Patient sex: M
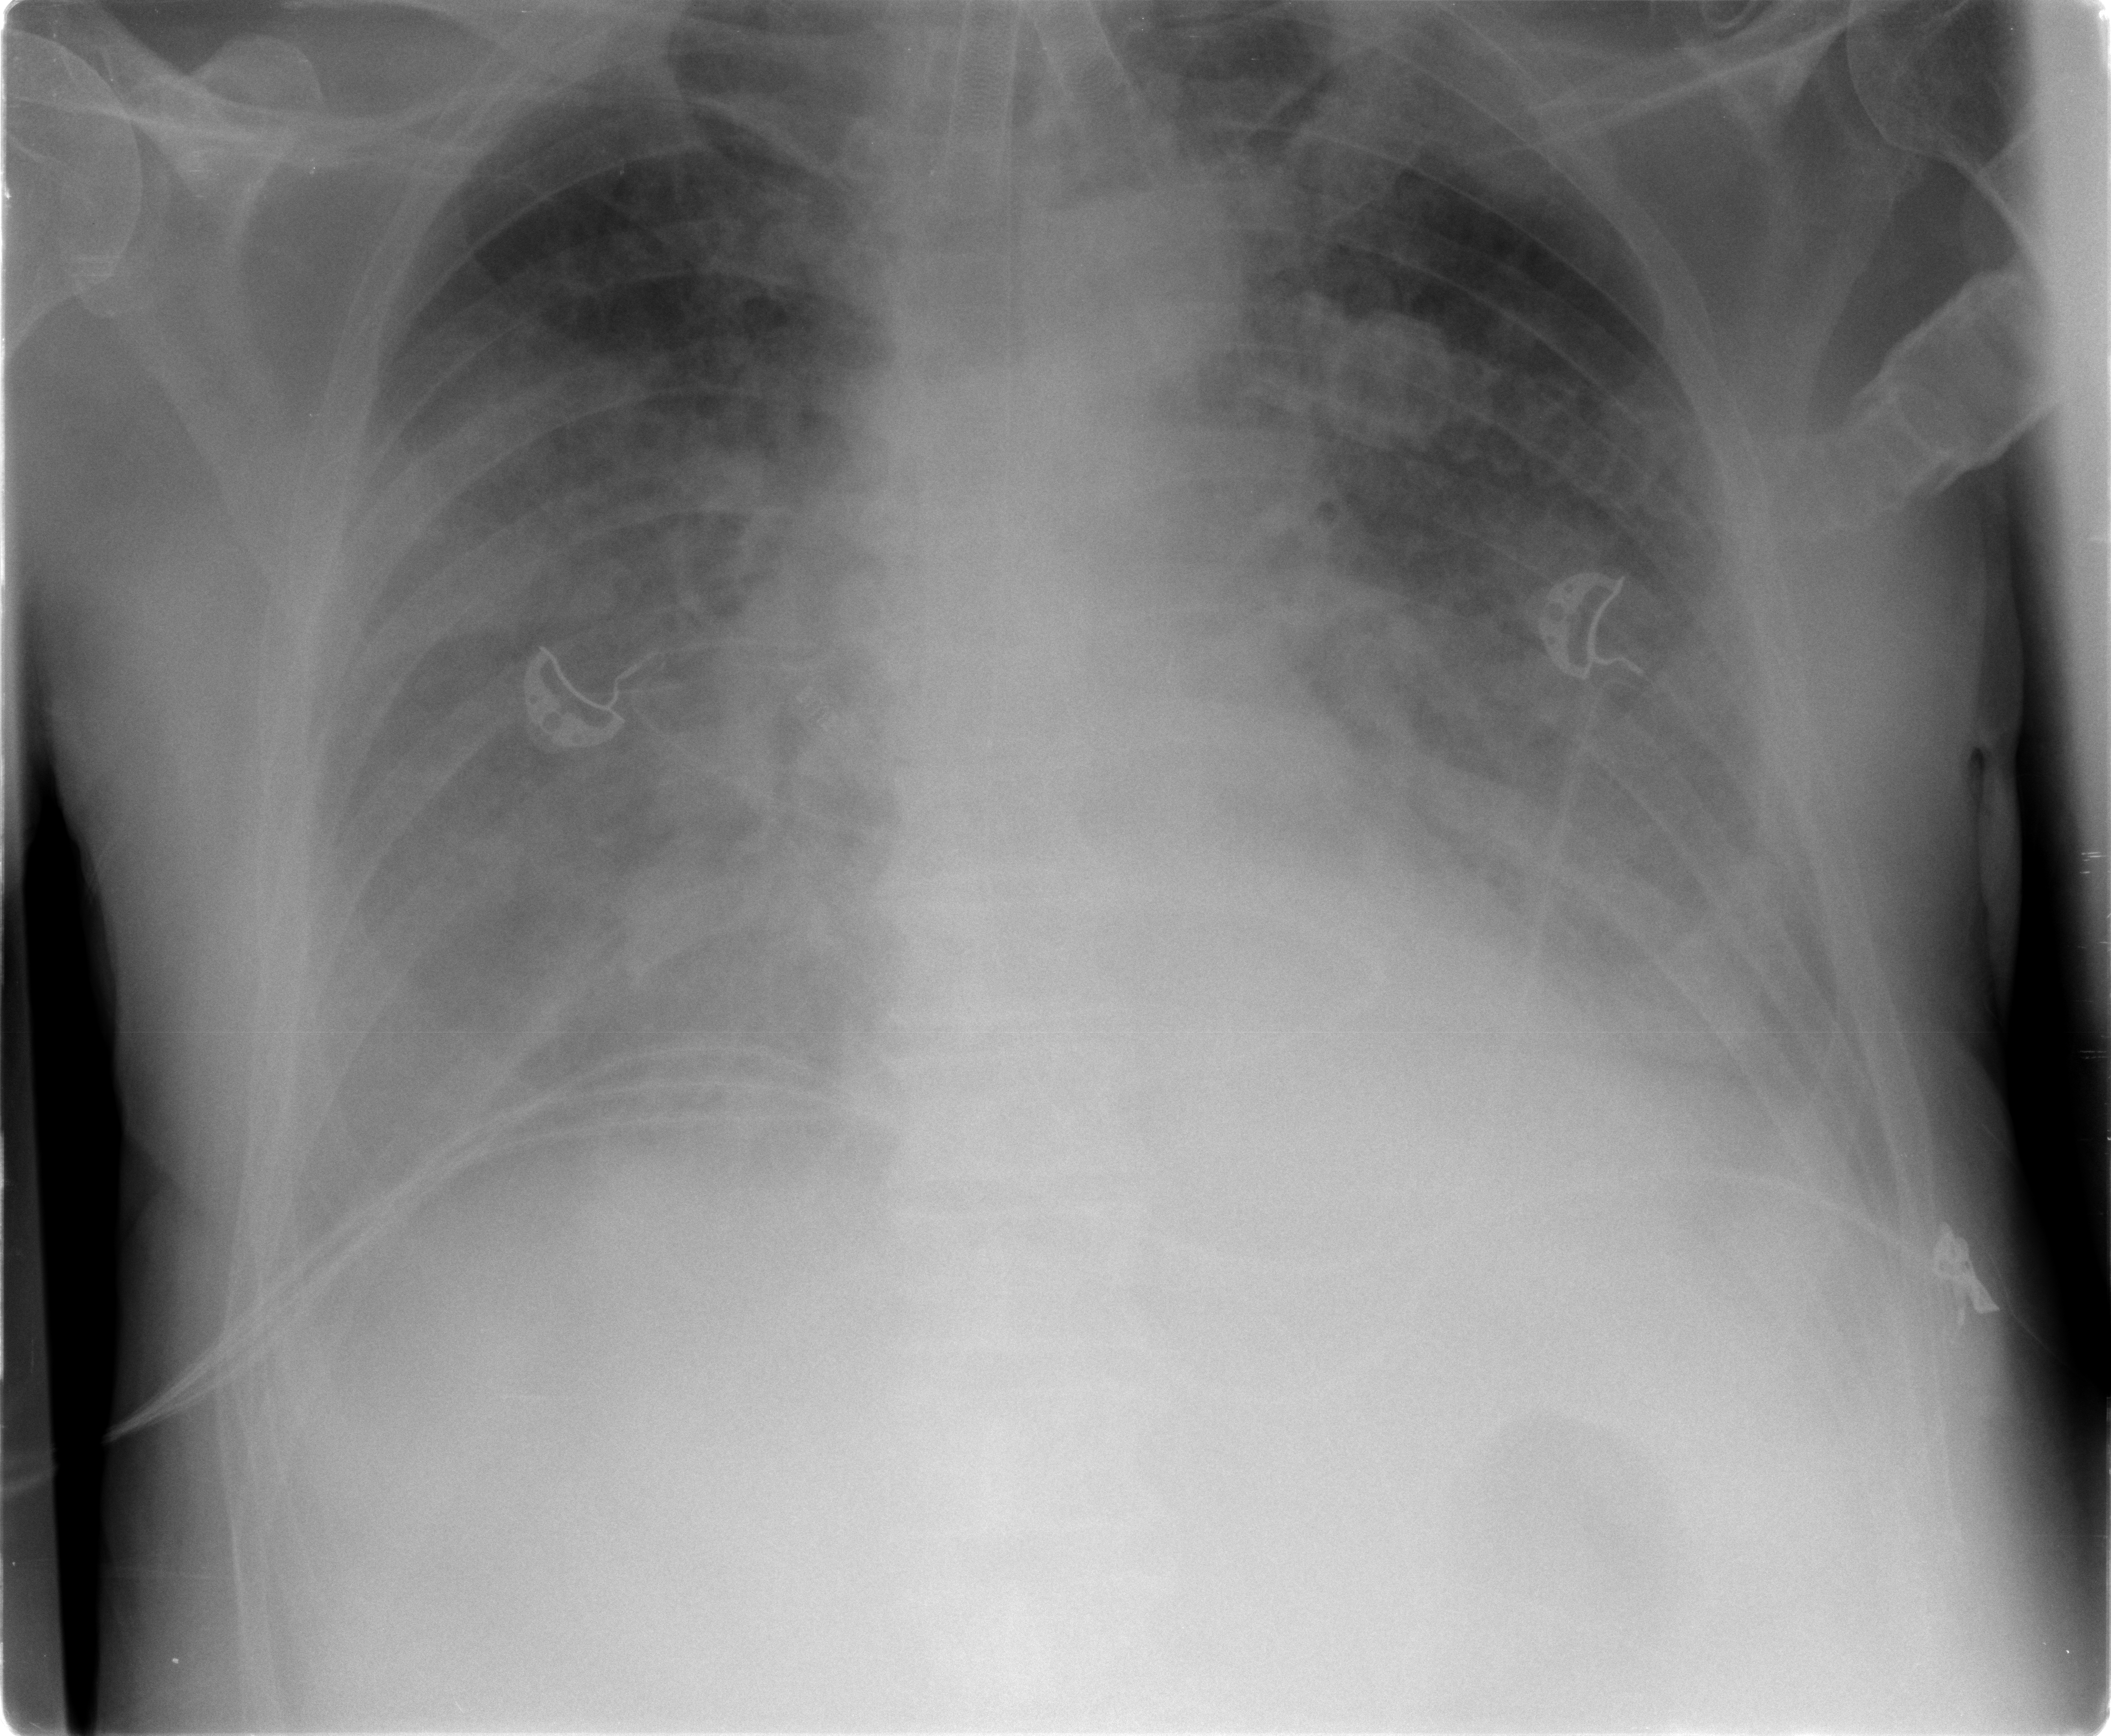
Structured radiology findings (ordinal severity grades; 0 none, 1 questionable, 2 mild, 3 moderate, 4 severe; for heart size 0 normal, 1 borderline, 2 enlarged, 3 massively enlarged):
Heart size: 0
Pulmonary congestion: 0
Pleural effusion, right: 3
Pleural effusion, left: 3
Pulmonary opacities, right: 3
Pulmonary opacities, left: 3
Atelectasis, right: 0
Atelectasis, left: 0